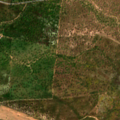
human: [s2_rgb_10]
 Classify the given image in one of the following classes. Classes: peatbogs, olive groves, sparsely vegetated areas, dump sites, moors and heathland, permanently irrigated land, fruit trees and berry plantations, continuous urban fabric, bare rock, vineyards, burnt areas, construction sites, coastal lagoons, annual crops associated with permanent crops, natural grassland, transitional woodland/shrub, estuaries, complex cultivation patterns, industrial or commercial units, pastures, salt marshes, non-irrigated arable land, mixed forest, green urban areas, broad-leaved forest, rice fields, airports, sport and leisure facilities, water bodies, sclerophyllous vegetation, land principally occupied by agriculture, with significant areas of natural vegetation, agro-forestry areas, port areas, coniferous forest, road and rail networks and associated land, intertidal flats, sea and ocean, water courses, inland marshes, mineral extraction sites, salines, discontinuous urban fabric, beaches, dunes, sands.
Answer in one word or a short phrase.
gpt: continuous urban fabric